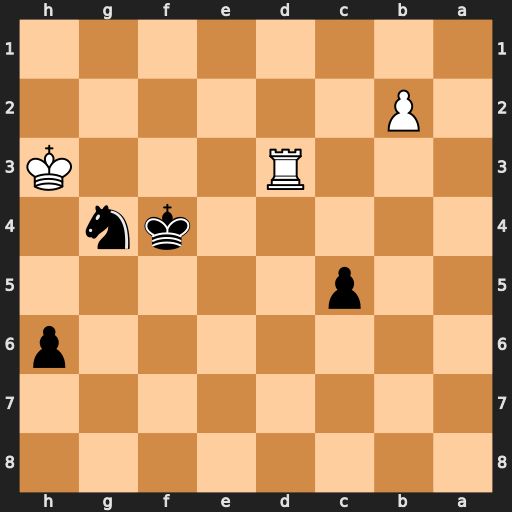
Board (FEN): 8/8/7p/2p5/5kn1/3R3K/1P6/8
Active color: b
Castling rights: -
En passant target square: -
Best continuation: Nf2+ Kg2 Nxd3